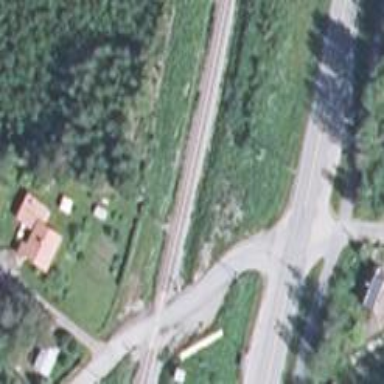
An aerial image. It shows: Abandoned railway.